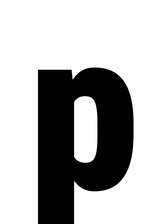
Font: Roboto_Condensed_Black